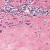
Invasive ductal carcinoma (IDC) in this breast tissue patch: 1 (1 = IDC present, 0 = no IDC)